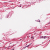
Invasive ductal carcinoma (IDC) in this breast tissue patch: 0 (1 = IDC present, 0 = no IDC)